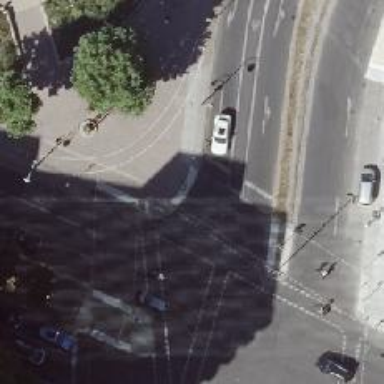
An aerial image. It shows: Sidewalk along the footway.